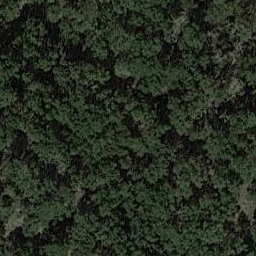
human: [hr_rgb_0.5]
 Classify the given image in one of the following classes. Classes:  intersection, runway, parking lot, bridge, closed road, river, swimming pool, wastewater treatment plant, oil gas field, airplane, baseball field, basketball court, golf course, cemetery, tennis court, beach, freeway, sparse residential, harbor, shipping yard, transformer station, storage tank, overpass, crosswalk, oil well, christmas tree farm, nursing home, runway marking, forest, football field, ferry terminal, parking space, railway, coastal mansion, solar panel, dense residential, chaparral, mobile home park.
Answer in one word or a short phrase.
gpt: forest